Interaction volume radius: 5 \u00c5
Interaction volume height: 45 \u00c5
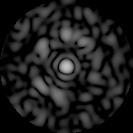
Disorder parameter: 0.7203